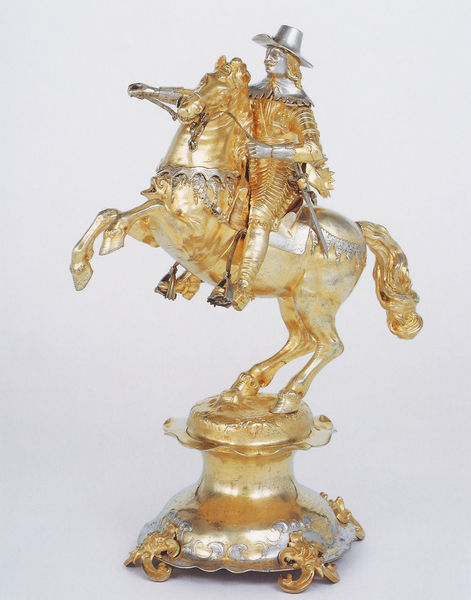
Titel: Gefäß in Form einer Reiterstatuette König Karls I. von England
Künstler: David Schwestermüller
Institution: Moskau, Staatliche Rüstkammer des Kreml
Schlagwörter: fuß, mann, hut, silber, sockel, figur, gold, kostüm, pferd, reiter, skulptur, beine, hufe, mähne, sattel, schwanz, steigbügel, zügel, metall, perlmutt, schwert, ritter, rüstung, krage, kunsthandwerk, standbild, elfenbein, aufsatz, schmiedekunst, spieldose, potest, chevalier, schmidekunst